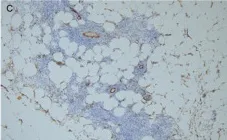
Immunohistochemical staining. CD34. X 100).
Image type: pathology (immunostaining)